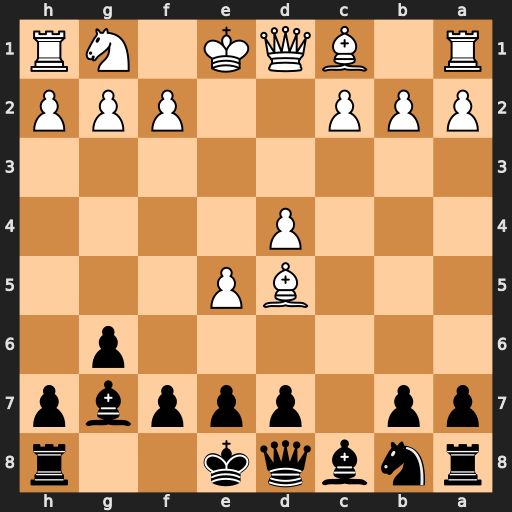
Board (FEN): rnbqk2r/pp1pppbp/6p1/3BP3/3P4/8/PPP2PPP/R1BQK1NR
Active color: b
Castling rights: KQkq
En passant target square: -
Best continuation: Qa5+ c3 Qxd5